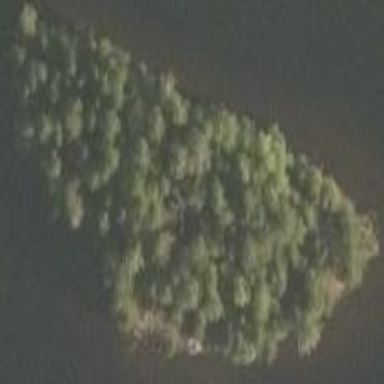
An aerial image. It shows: Islet.